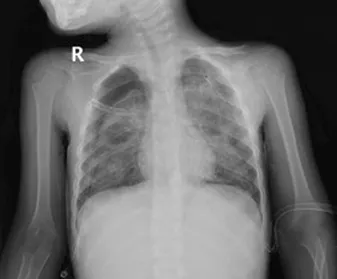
A
) Chest X-ray of the patient showing pneumothorax on right side.
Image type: radiology (x_ray)